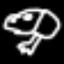
Label: frog